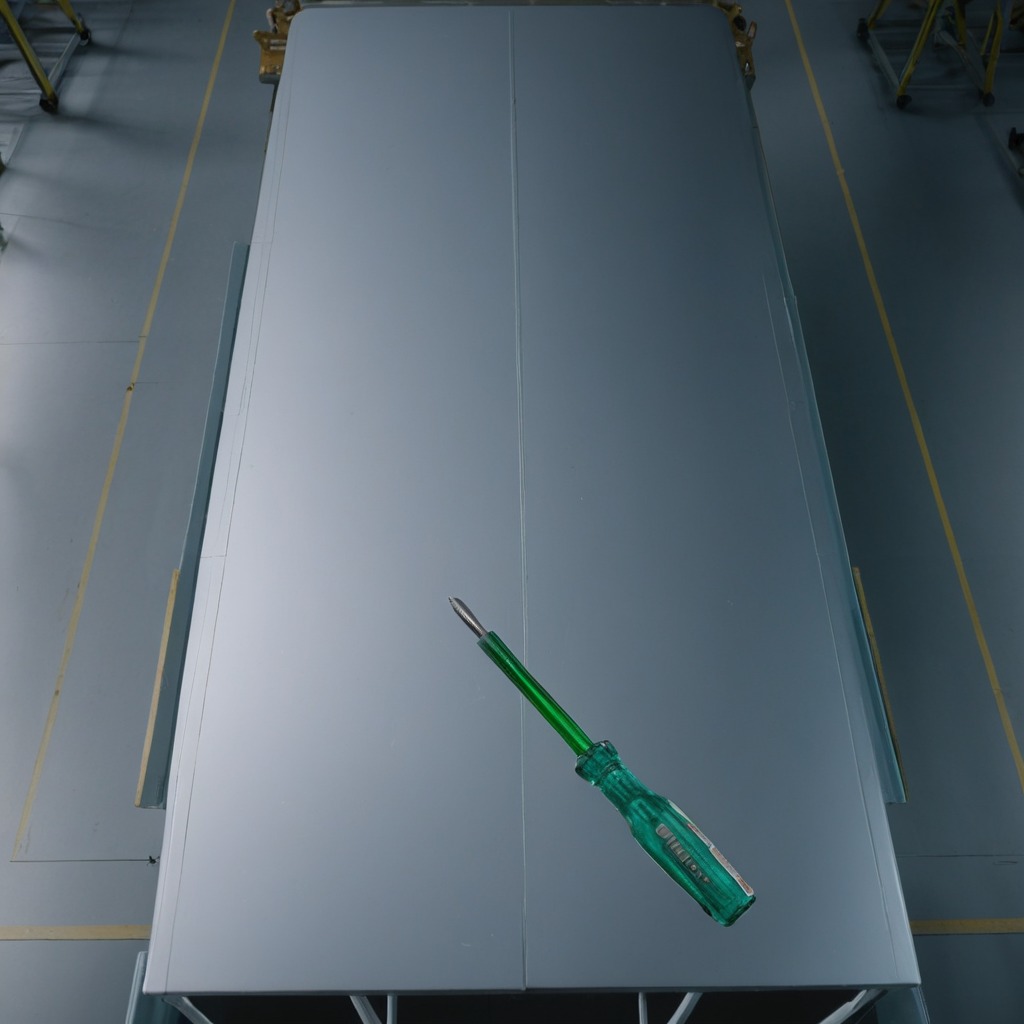
A screwdriver lies on a toolbox surface in an airplane hangar workshop 8K.